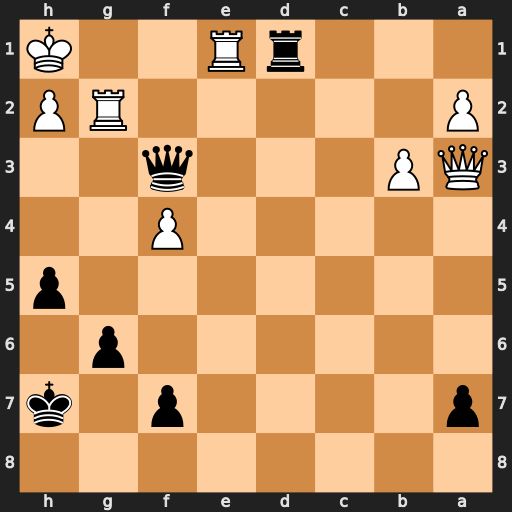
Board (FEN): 8/p4p1k/6p1/7p/5P2/QP3q2/P5RP/3rR2K
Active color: b
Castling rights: -
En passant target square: -
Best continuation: Rxe1#